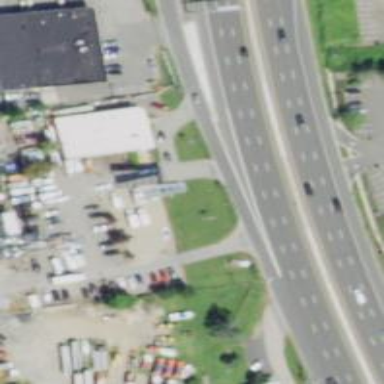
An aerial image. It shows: Trunk link highway.